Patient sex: M
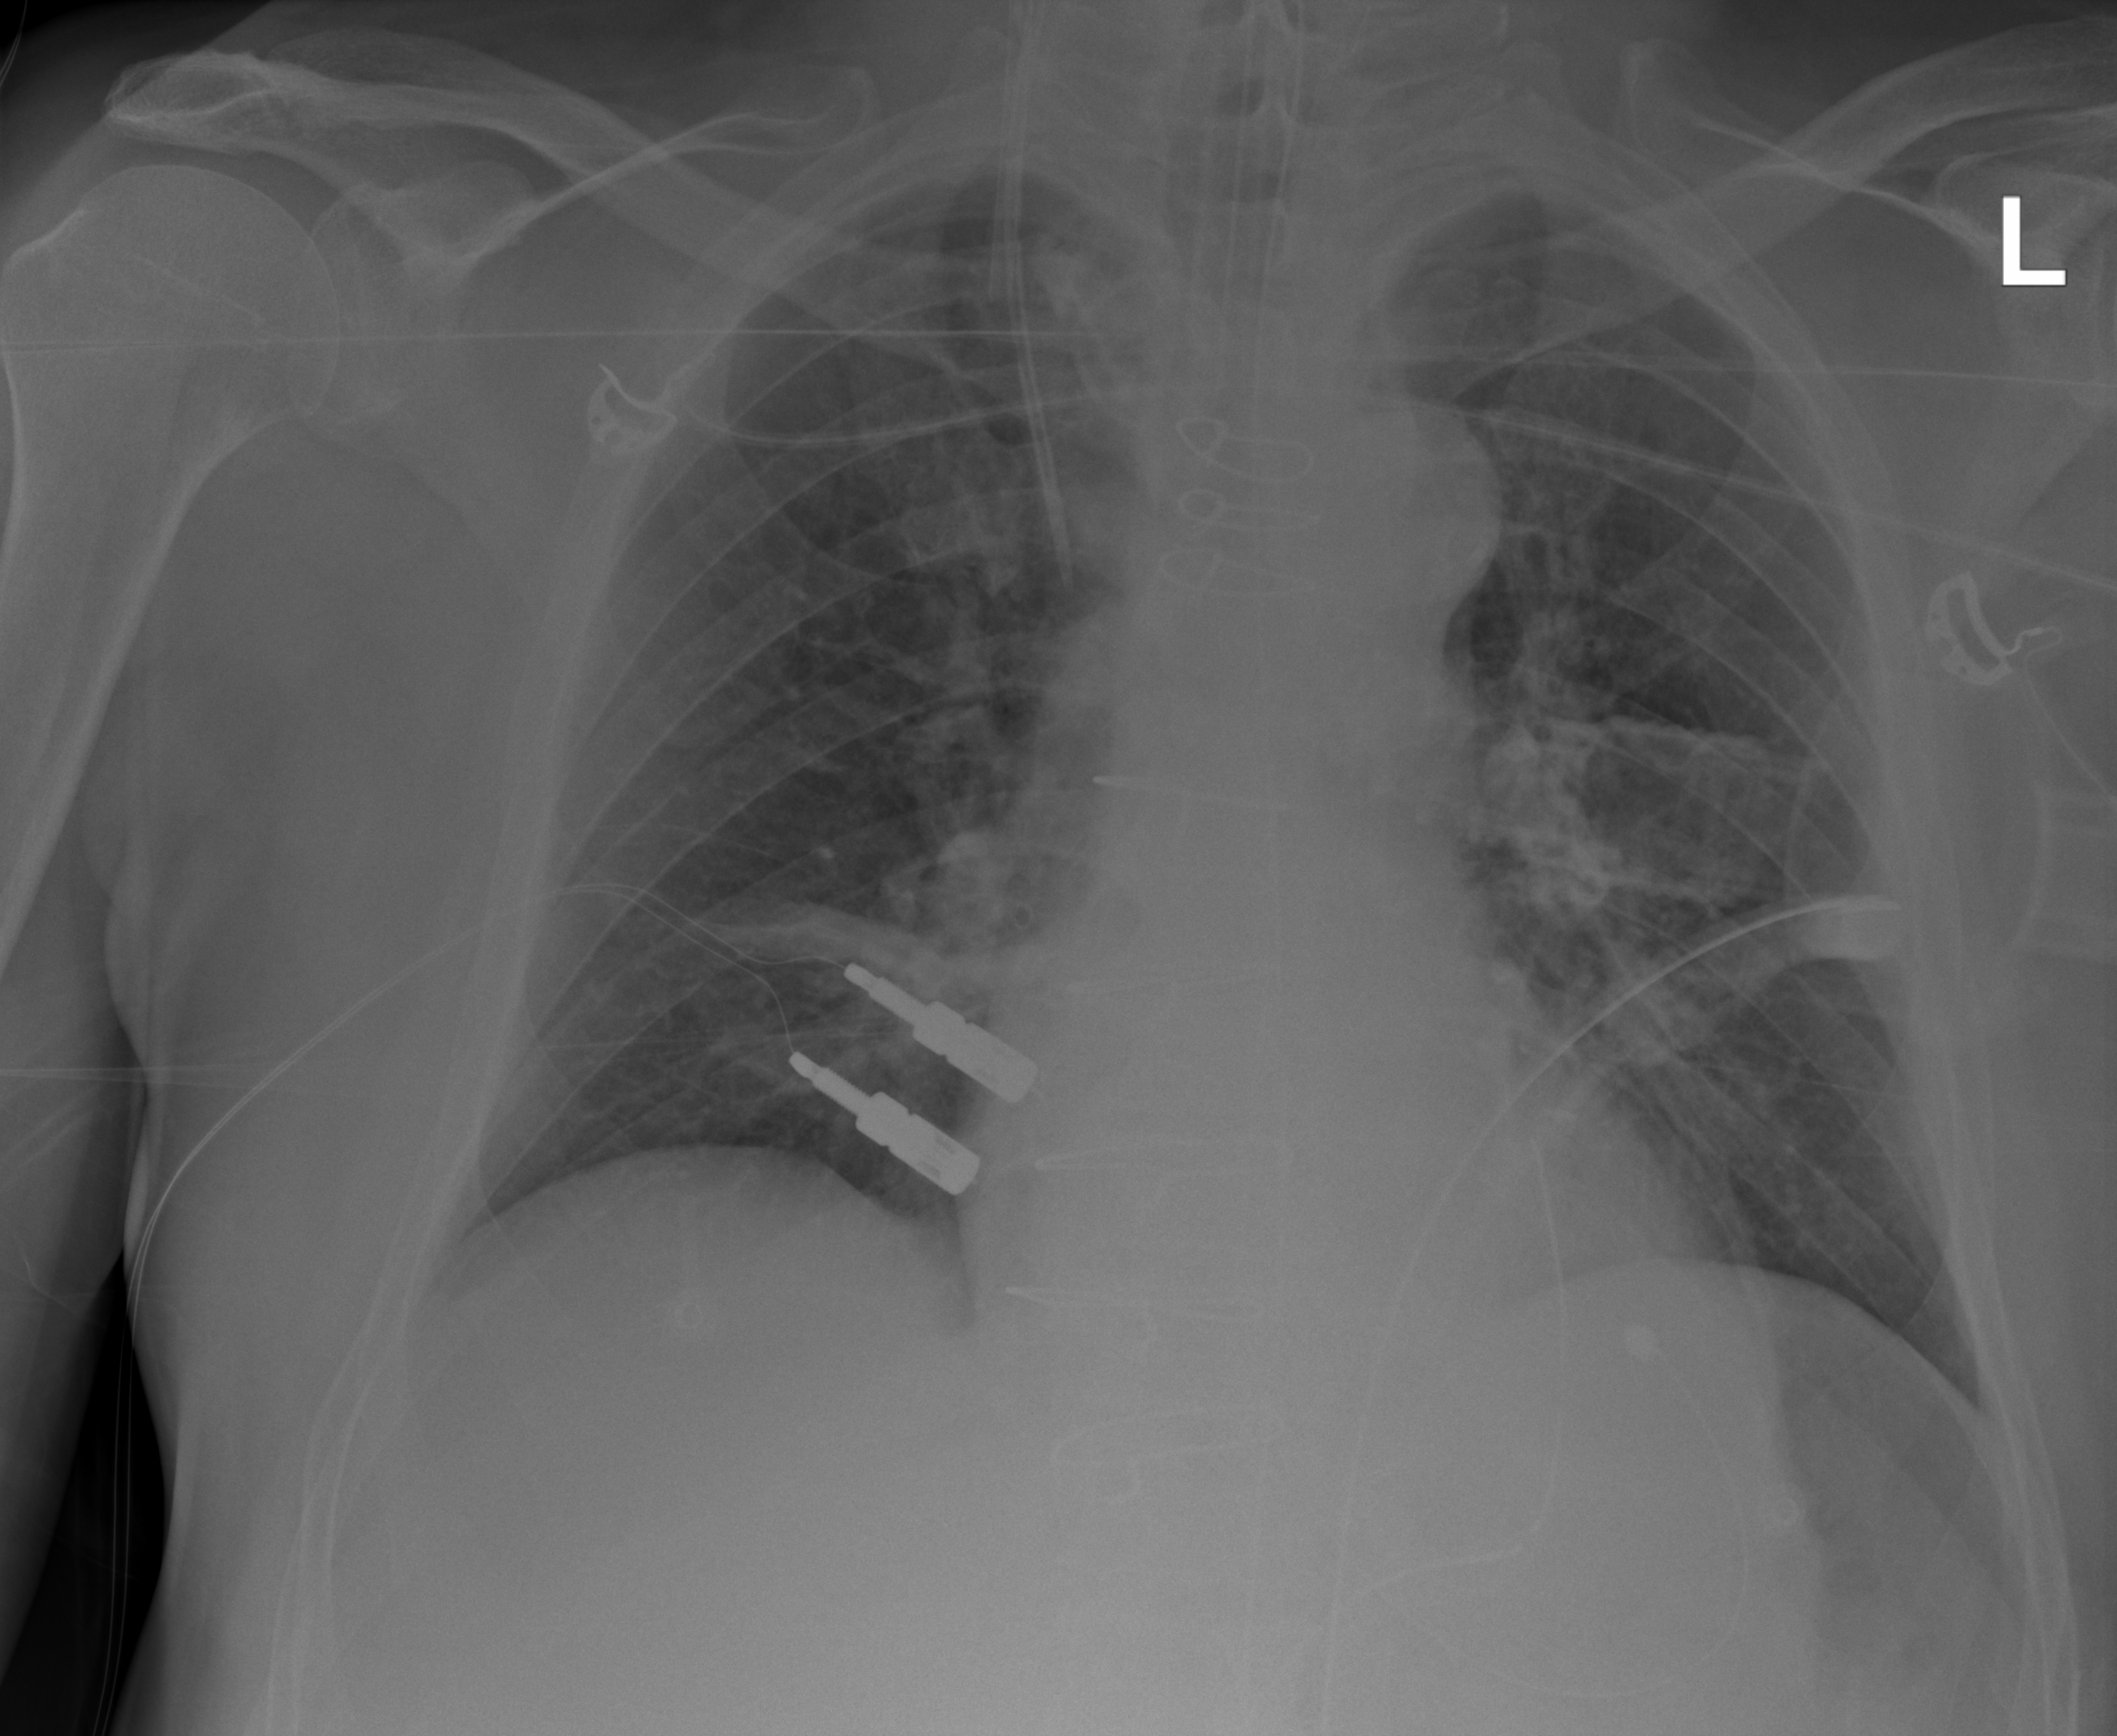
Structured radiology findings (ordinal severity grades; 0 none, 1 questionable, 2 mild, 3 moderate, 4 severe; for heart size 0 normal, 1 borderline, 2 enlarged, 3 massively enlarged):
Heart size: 2
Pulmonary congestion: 2
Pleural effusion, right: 2
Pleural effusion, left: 0
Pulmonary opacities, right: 0
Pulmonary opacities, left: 0
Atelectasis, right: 2
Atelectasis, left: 0